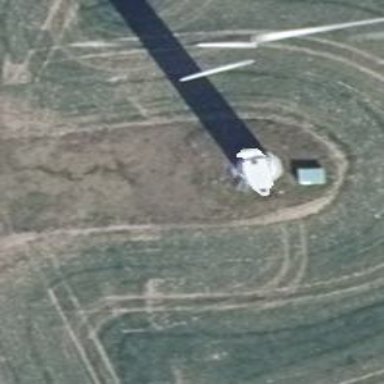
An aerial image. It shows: Wind turbine generator that utilizes wind as its source for generating electricity. It is of the horizontal axis type.